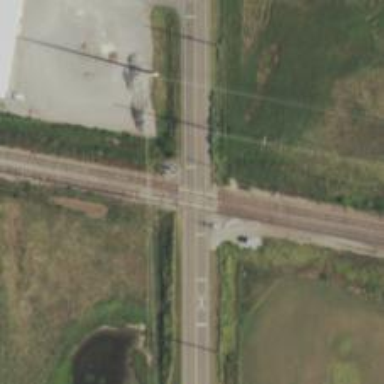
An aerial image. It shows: Level crossing along the railway.